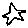
Label: star